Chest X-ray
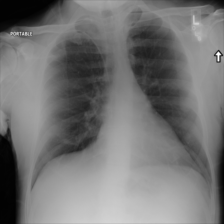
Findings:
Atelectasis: negative
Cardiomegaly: negative
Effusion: negative
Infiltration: negative
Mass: negative
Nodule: negative
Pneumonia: negative
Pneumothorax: negative
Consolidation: negative
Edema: negative
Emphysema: negative
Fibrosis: negative
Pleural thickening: negative
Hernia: negative